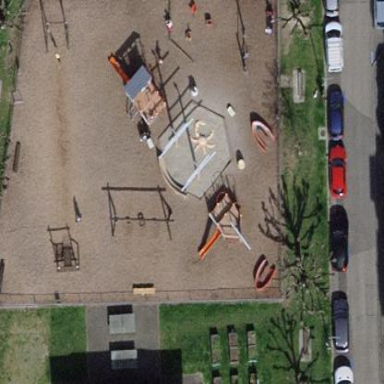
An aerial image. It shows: Playground area for leisure activities on the land.